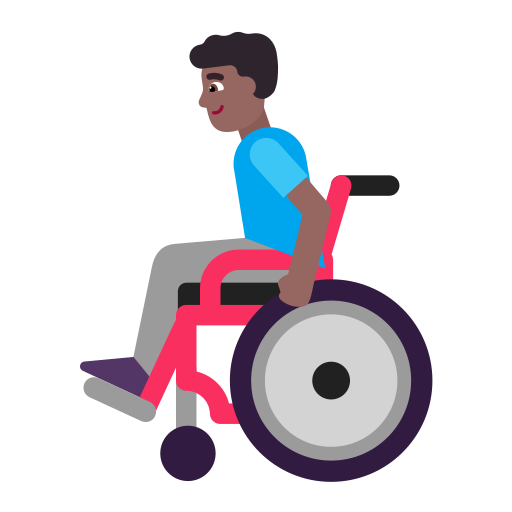
man in manual wheelchair flat  dark